Question:
As you can see from the above pic, the border line of wx.StaticBox is always grey on windows, is it possible to change it? I've searched quite a bit, but there doesn't seem to be any properties/attributes for the border line color, so how do you do it?
Thanks a lot
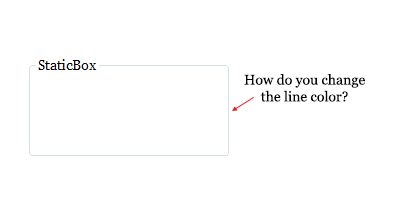
Answer: This question had discussed in <URL>. "wx doesn't provide that level of control over the borders of widgets." Robin Dunn. You can try to create new class inherit it from 'wx.StaticBox' and implement 'OnPaint' method